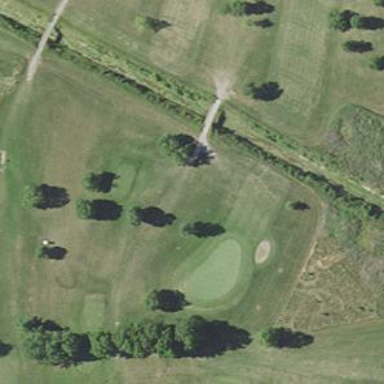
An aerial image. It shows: Pathway for golfing.